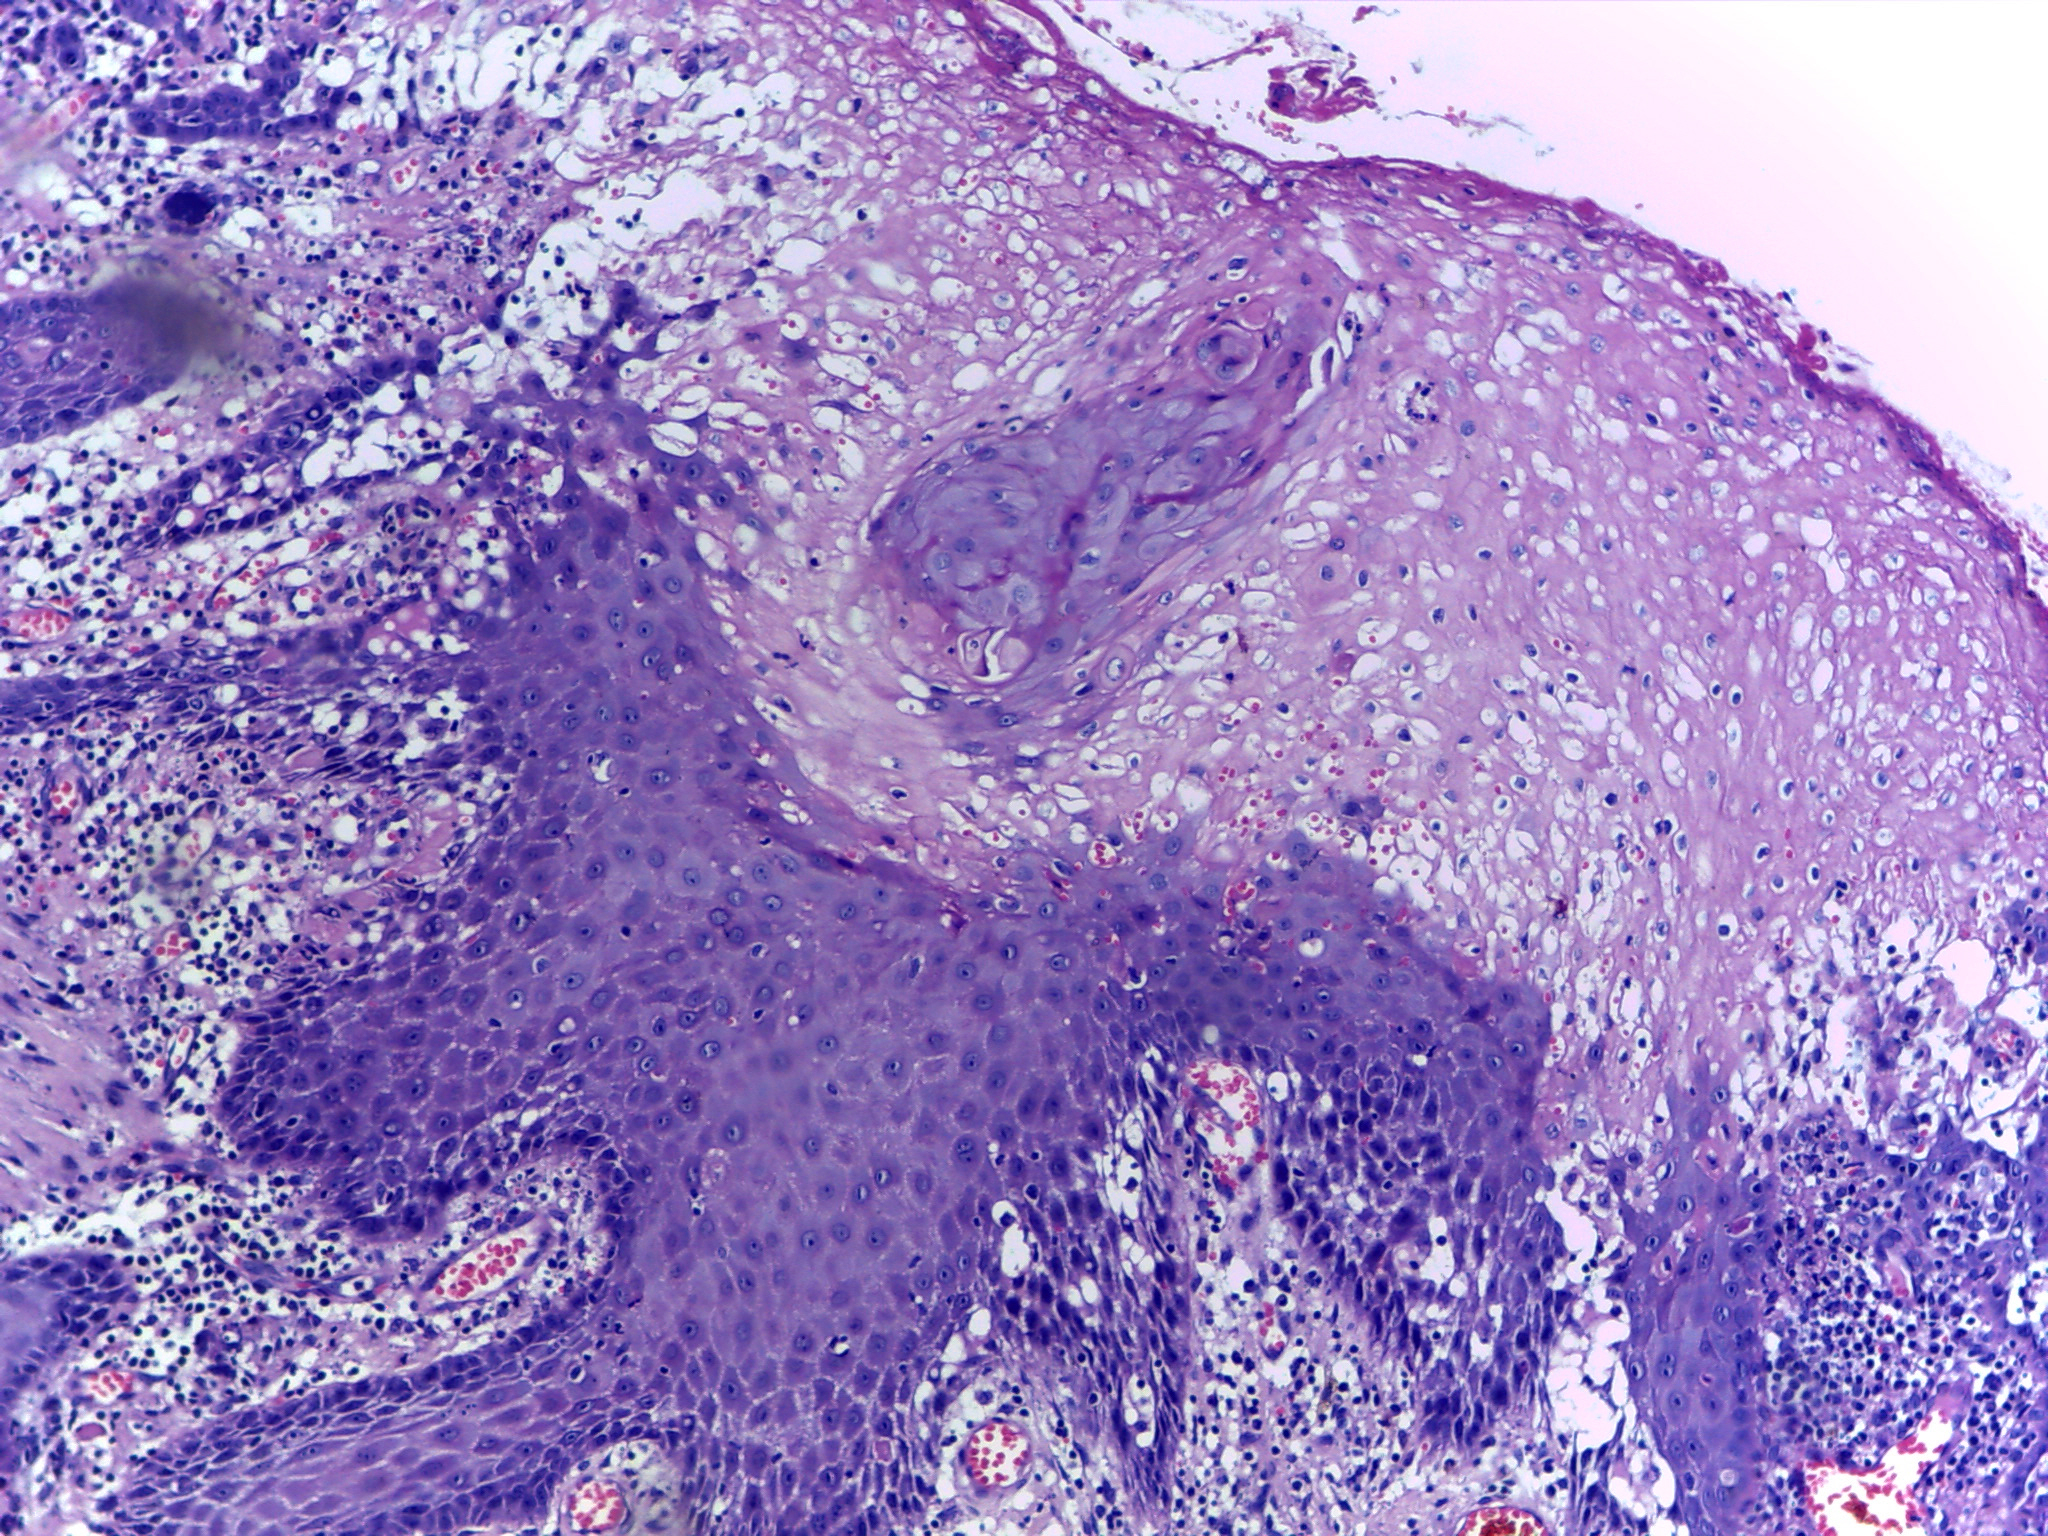
Diagnosis: OSCC